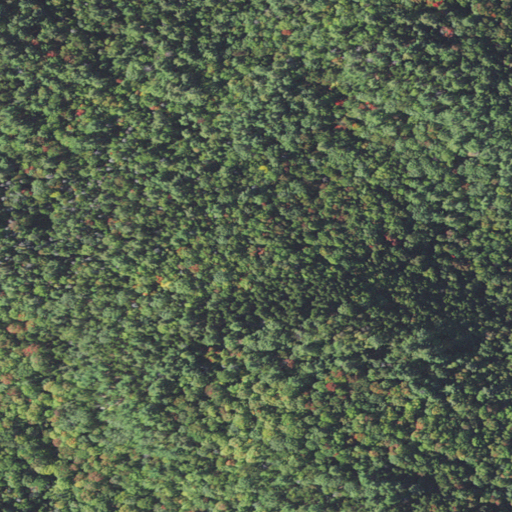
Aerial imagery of mountain in New Hampshire named Ford Hill containing evergreen forest, mixed forest, and deciduous forest